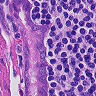
Metastatic tissue present: yes